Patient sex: M
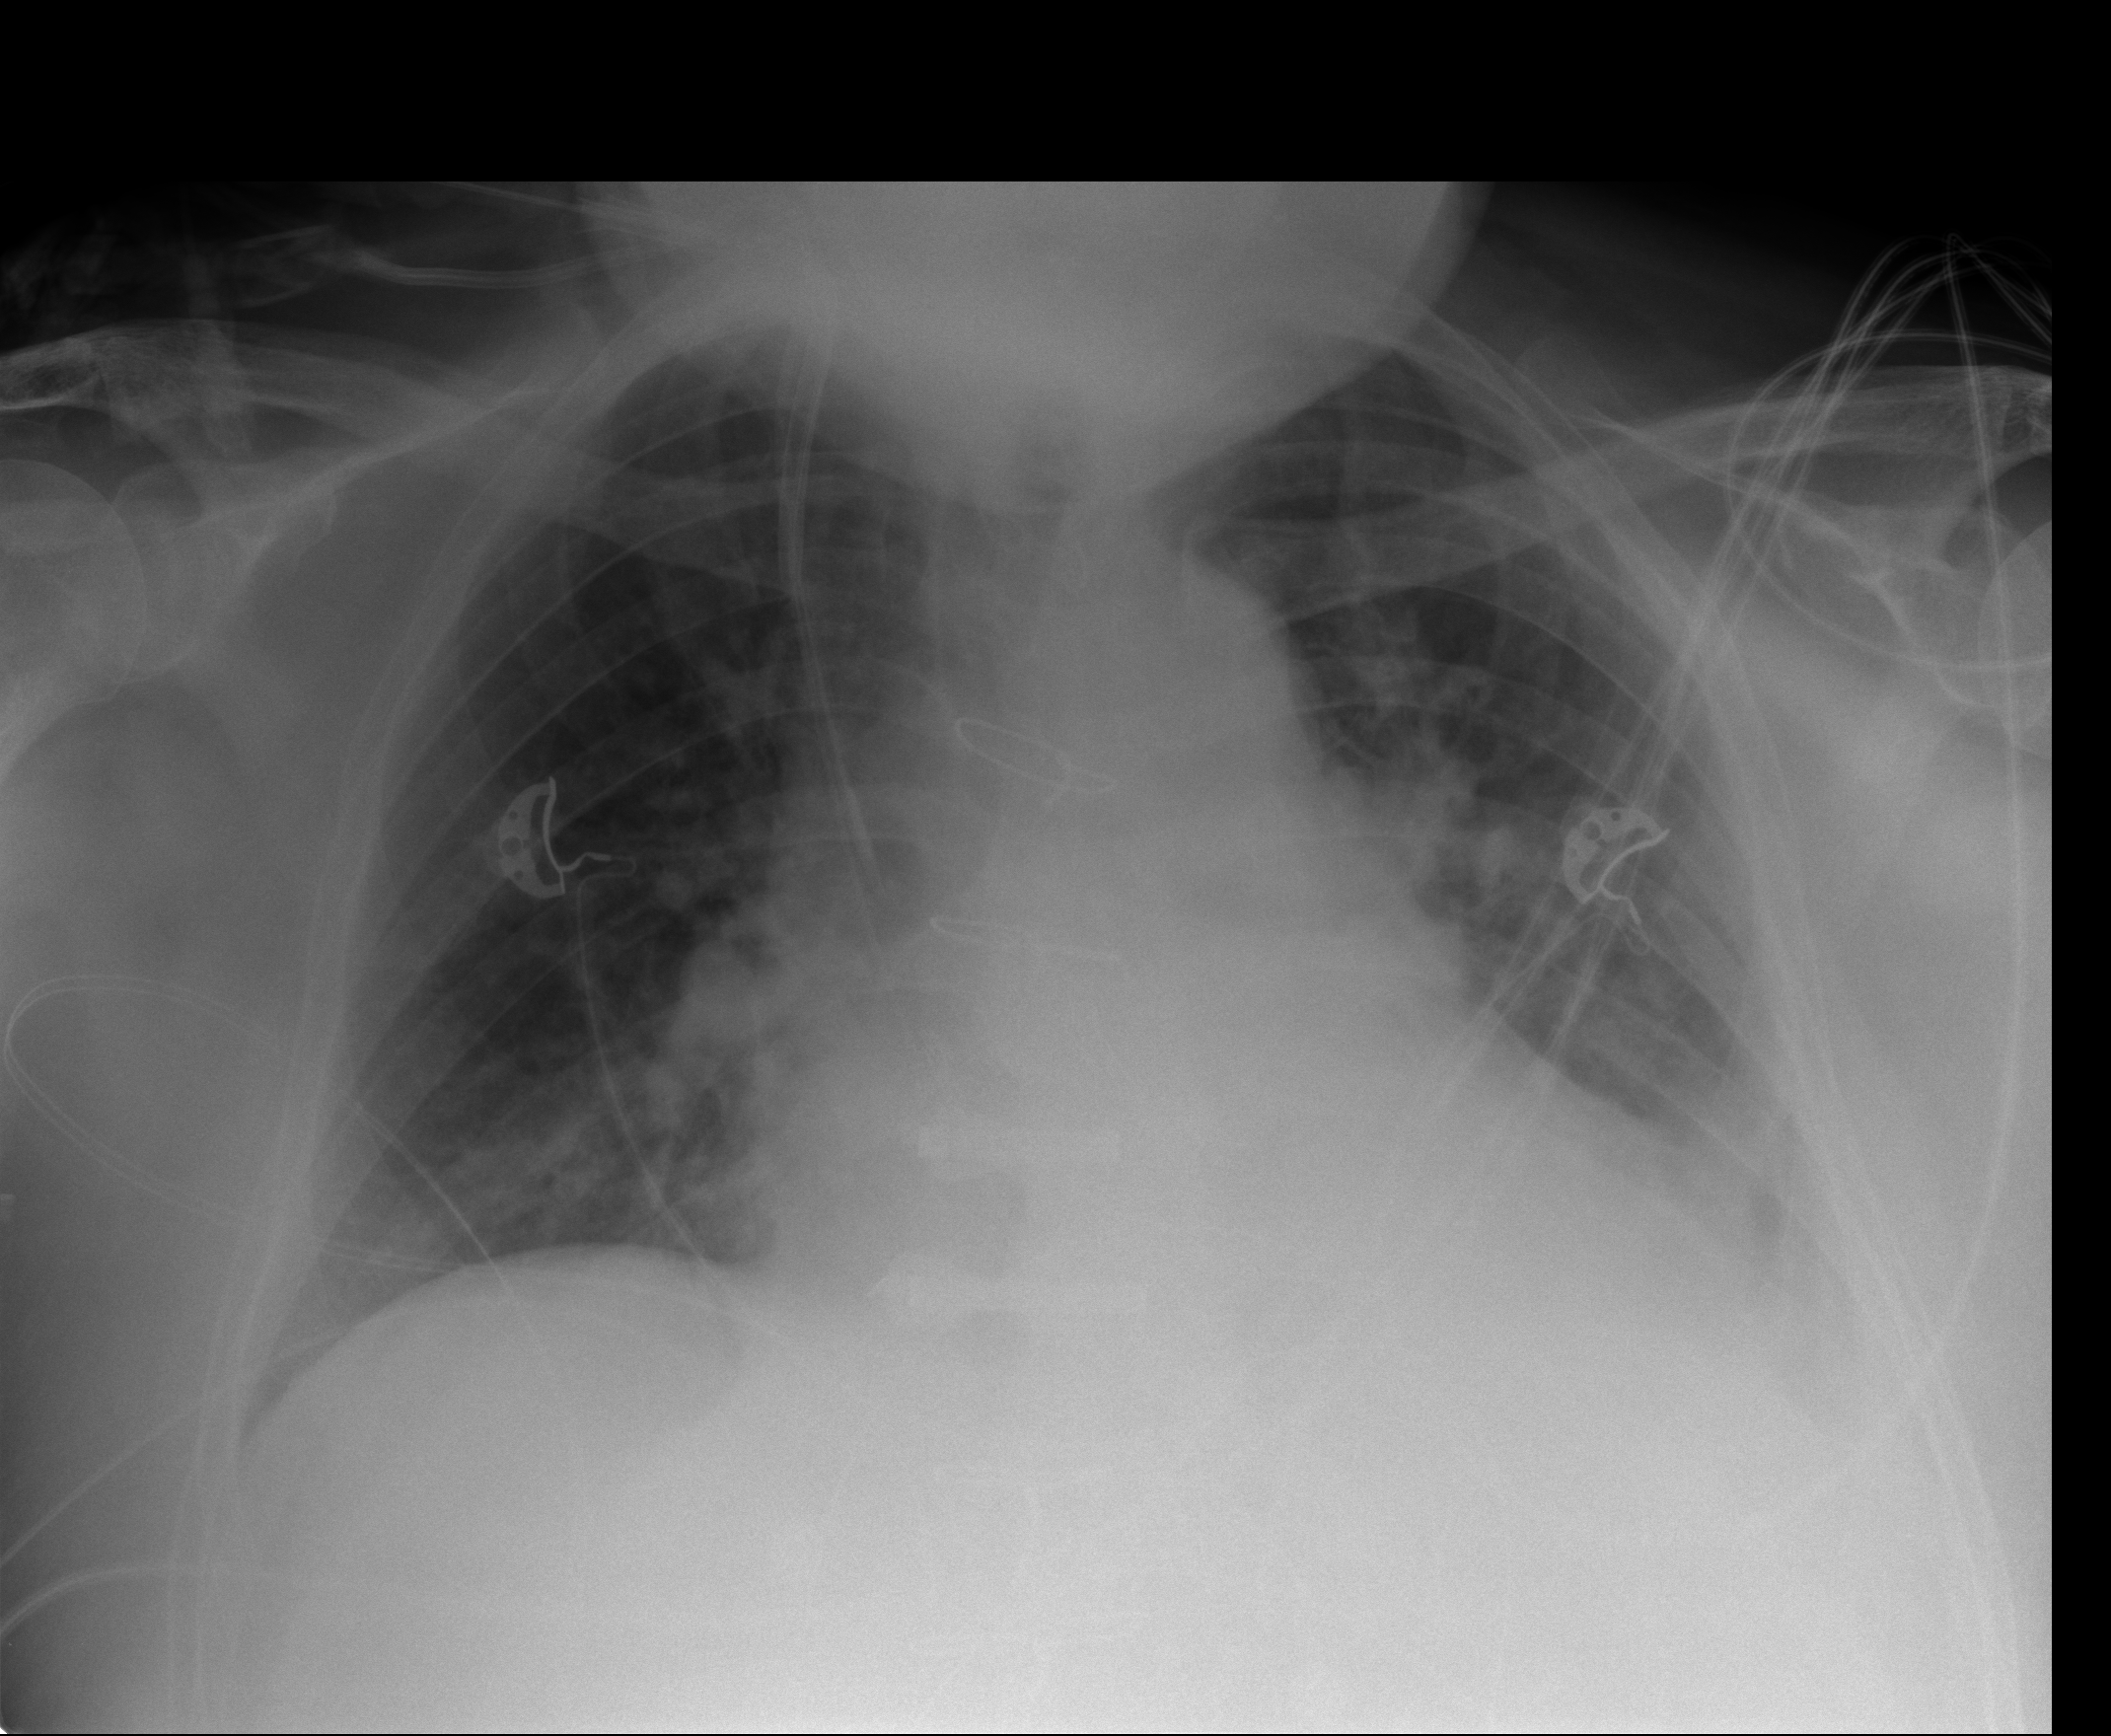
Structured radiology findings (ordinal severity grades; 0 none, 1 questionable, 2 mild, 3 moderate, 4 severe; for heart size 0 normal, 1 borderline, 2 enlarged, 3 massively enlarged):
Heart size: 2
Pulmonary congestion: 2
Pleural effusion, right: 2
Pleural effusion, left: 2
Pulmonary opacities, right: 1
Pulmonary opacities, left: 2
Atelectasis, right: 2
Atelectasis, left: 2